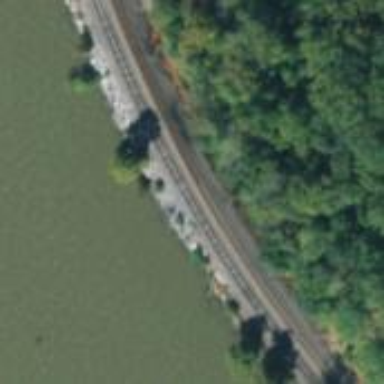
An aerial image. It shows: Railway track.